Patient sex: F
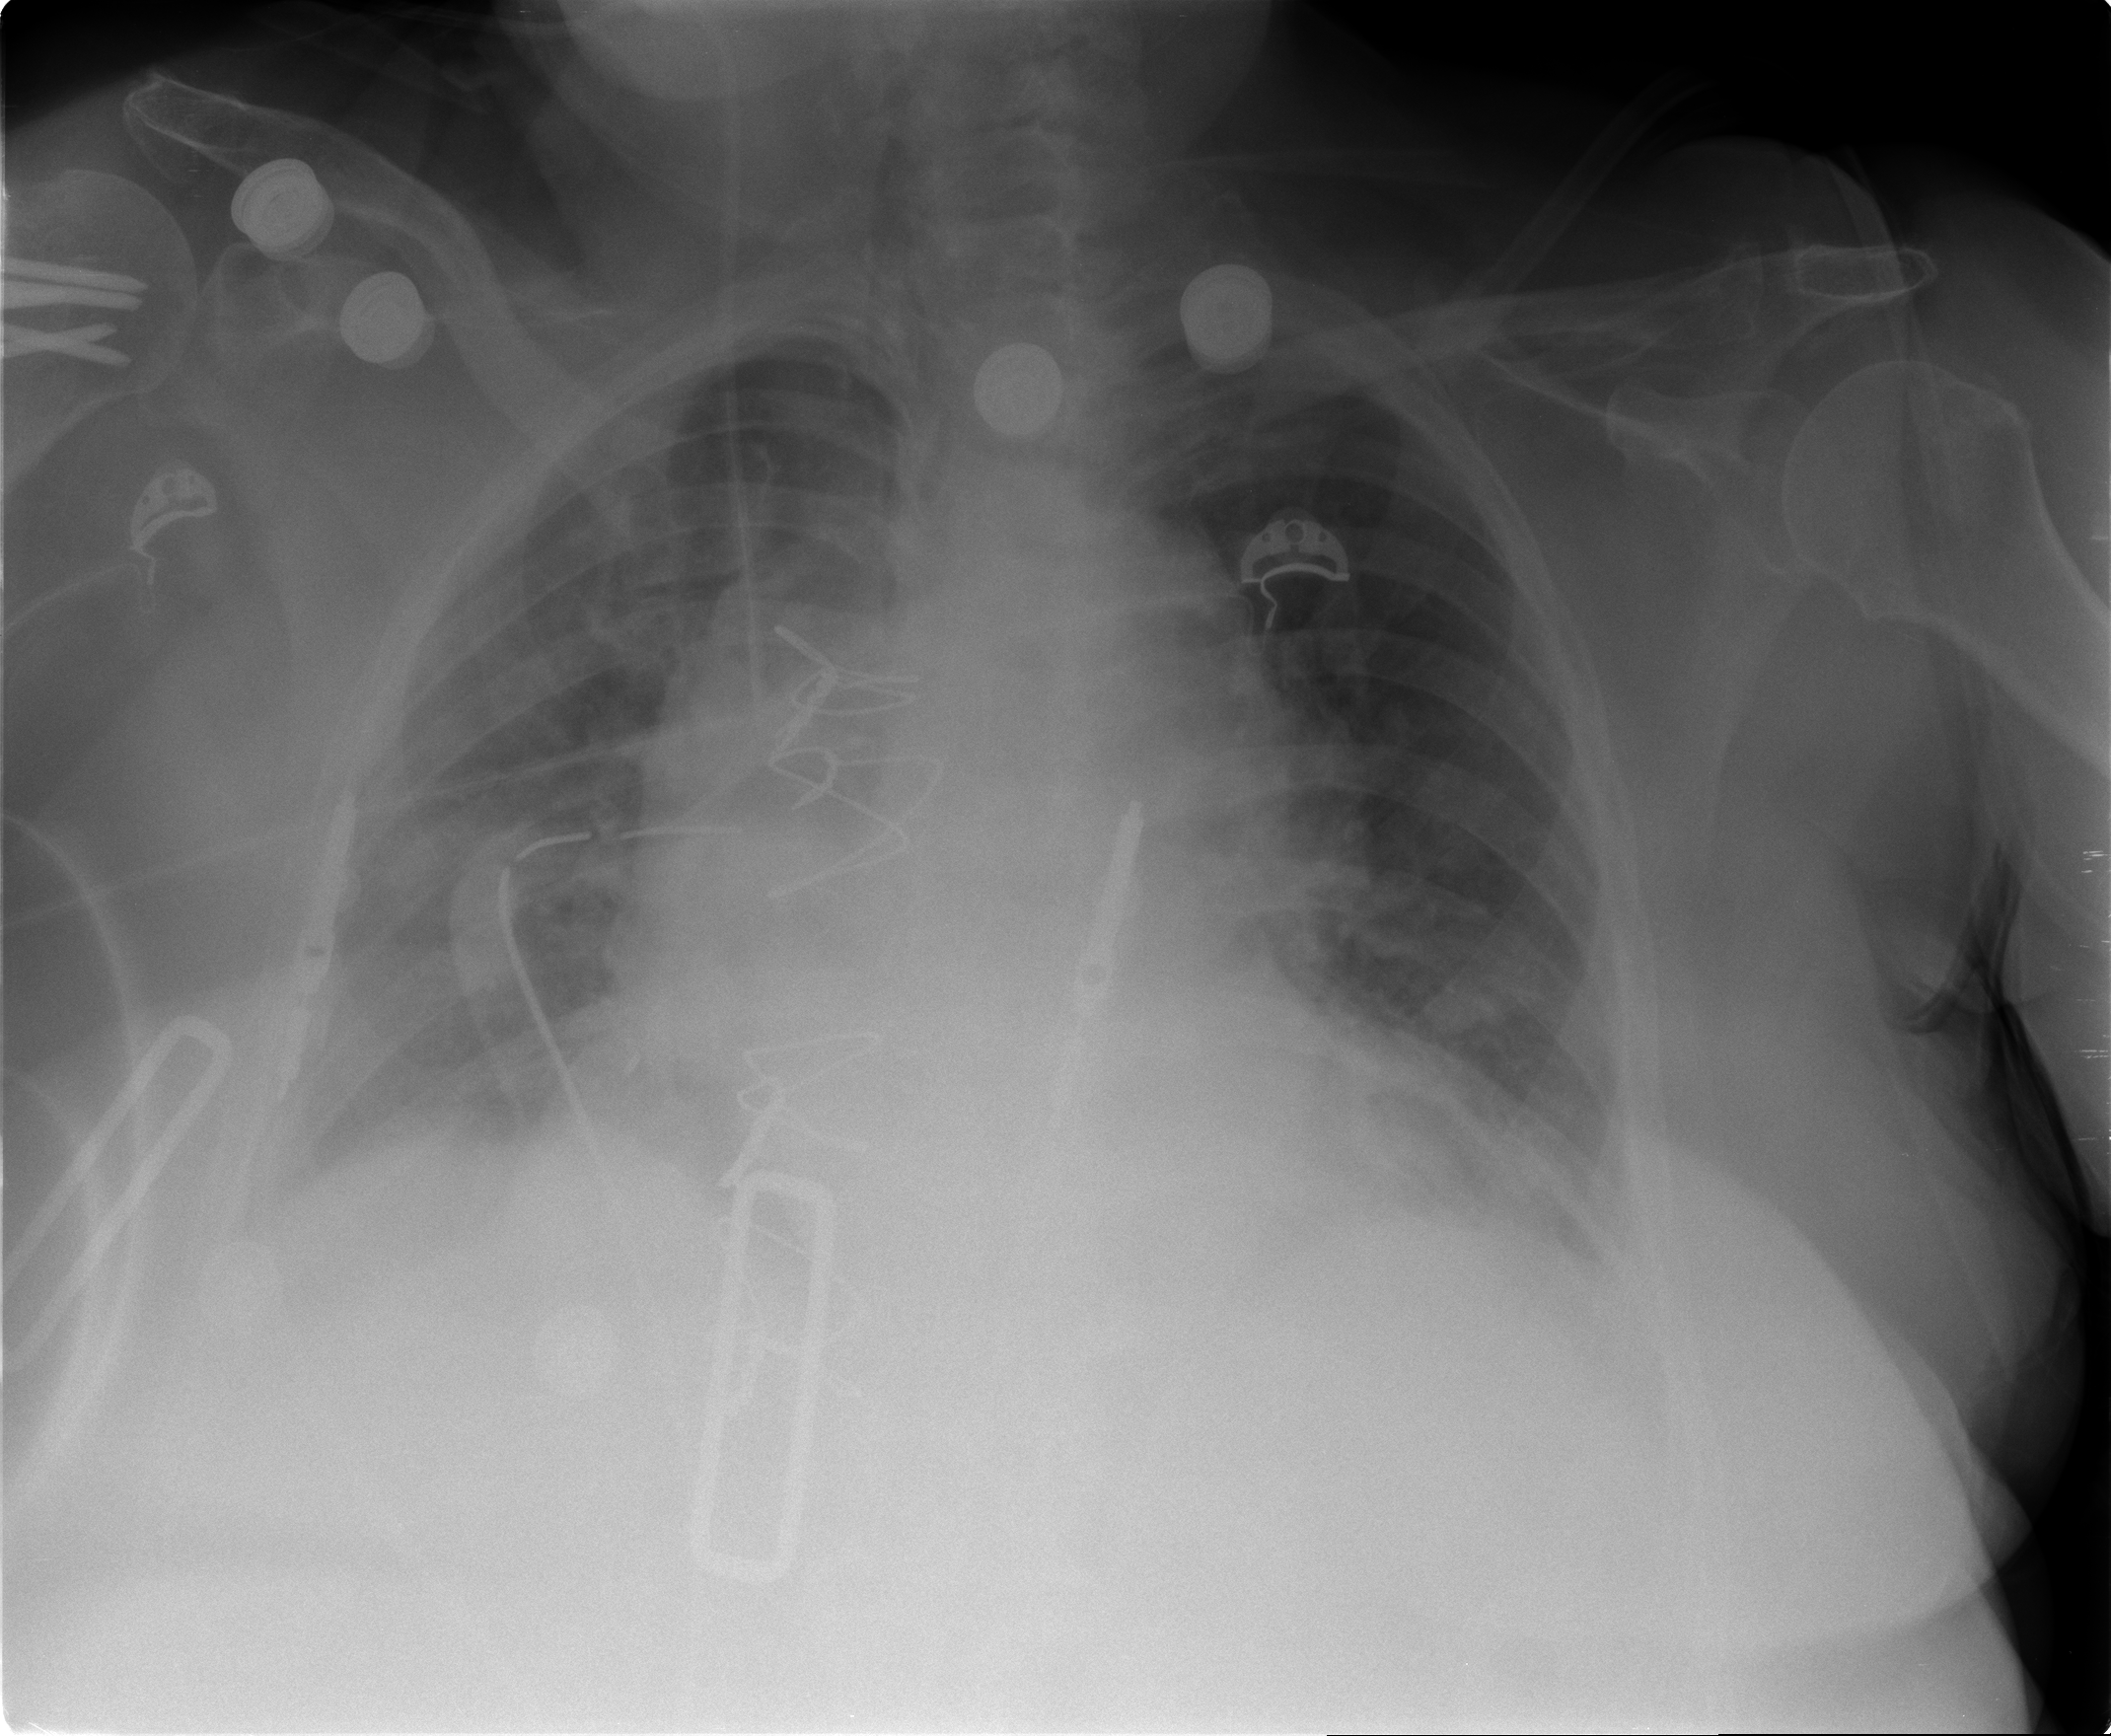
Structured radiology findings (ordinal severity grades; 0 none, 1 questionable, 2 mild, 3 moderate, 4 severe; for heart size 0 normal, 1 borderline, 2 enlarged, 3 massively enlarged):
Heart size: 2
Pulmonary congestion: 0
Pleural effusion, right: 0
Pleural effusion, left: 2
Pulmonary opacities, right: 0
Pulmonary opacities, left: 0
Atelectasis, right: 1
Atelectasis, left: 2